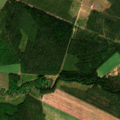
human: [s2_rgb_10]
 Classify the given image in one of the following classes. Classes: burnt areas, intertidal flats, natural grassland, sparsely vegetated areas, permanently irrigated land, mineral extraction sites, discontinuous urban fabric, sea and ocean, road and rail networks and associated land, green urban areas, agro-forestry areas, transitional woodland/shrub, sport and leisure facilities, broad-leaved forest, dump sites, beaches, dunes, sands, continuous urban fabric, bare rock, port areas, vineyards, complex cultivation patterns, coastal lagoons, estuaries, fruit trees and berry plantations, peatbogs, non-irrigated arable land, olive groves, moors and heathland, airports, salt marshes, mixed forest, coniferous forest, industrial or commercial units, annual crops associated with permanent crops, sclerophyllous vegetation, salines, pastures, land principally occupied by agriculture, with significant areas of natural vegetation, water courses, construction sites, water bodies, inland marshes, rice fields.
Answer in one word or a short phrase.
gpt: non-irrigated arable land, coniferous forest, mixed forest